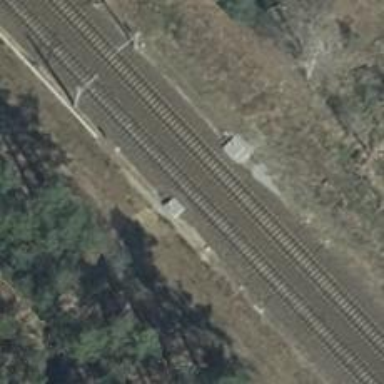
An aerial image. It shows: Railway signal.